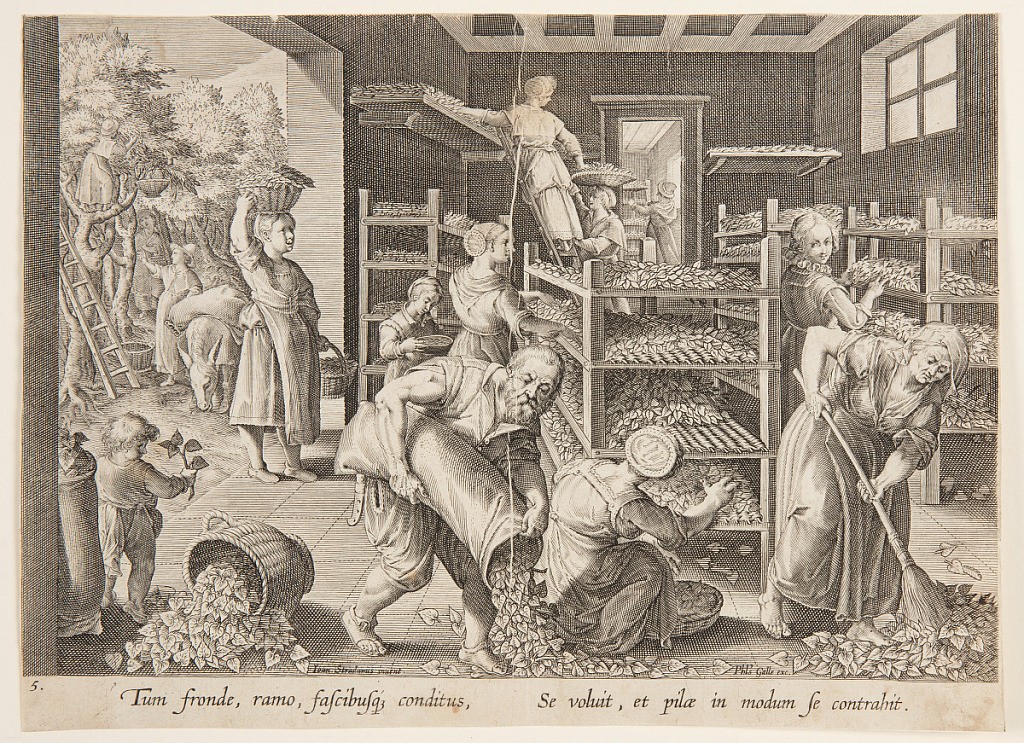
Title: Spreading the leaves on the feeding trays
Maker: Philip Galle, Flemish, 1537 - 1612
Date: ca. 1590
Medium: Engraving on paper
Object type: Print
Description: Woman busily spreading leaves on the tiers of trays, right.  Through the open door, left a view showing women gathering mulberry leaves from the trees.  A man, in center foreground, empties a sack of leaves on the floor.